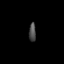
Tissue: prostate
Cell type: T cells
Senescence score: 0.3456
Nuclear area (px): 123
Mean DAPI intensity: 76.341